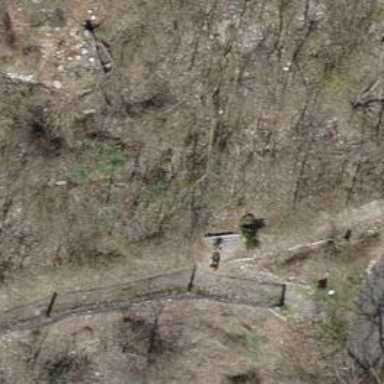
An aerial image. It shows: Bench for seating.